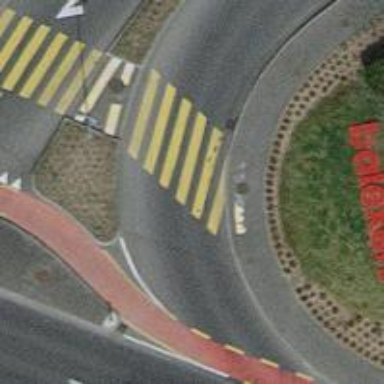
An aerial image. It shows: Zebra crossing for pedestrians.